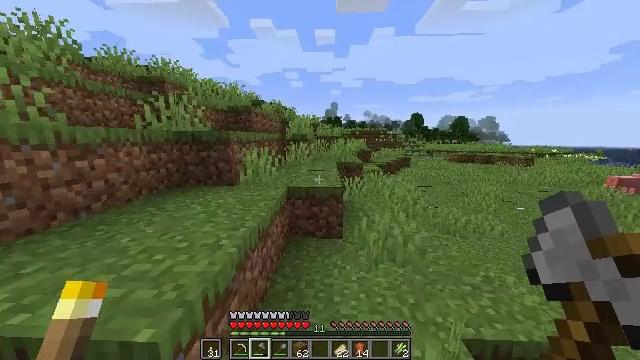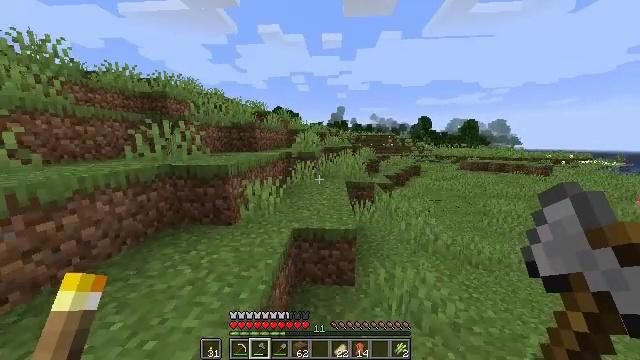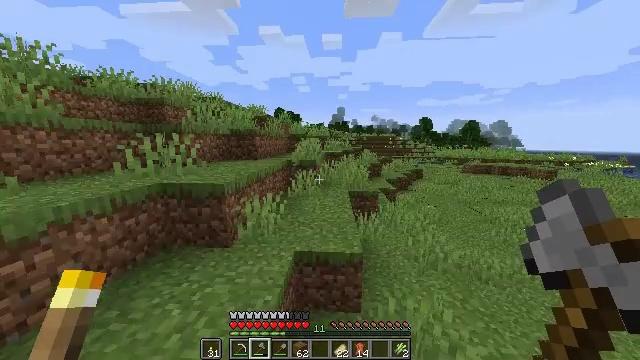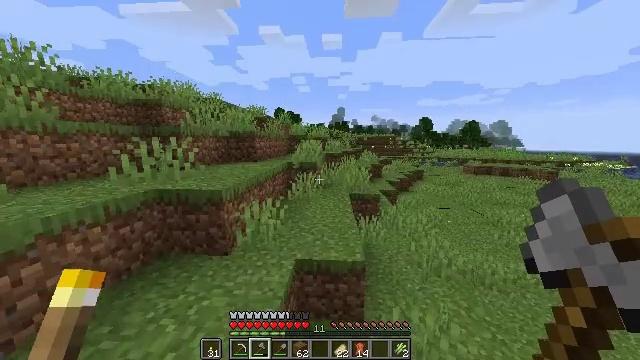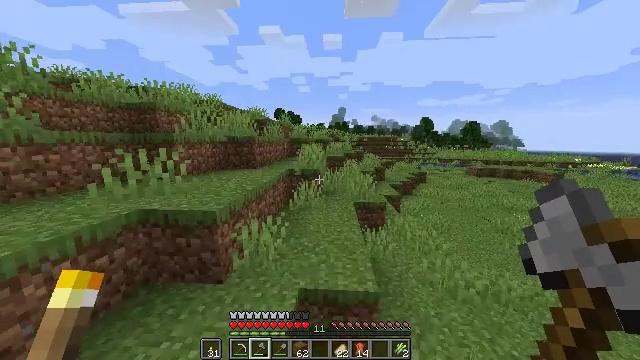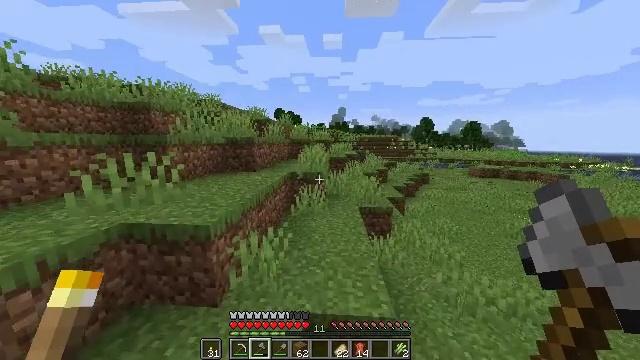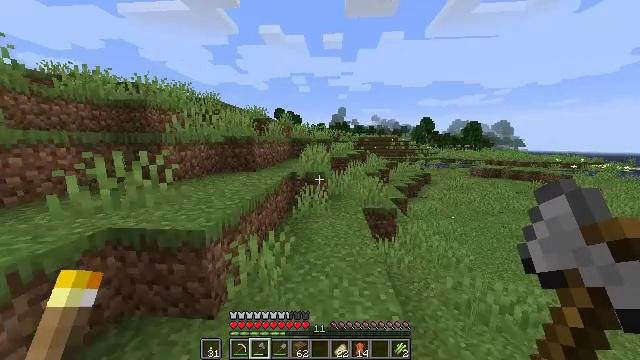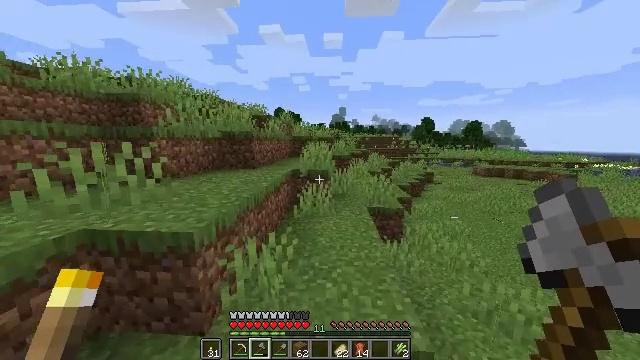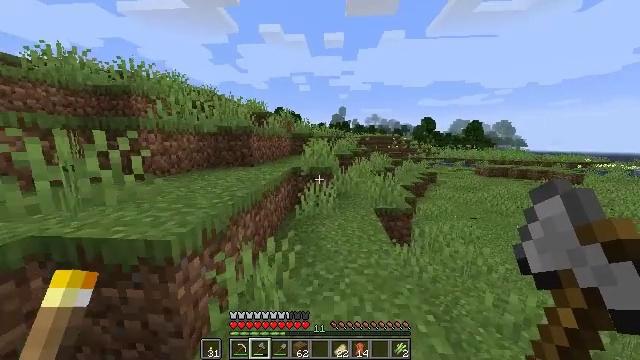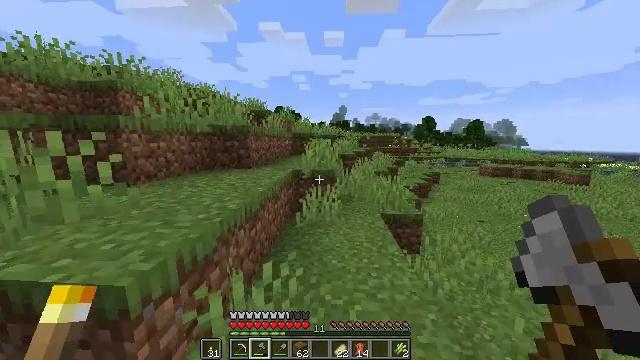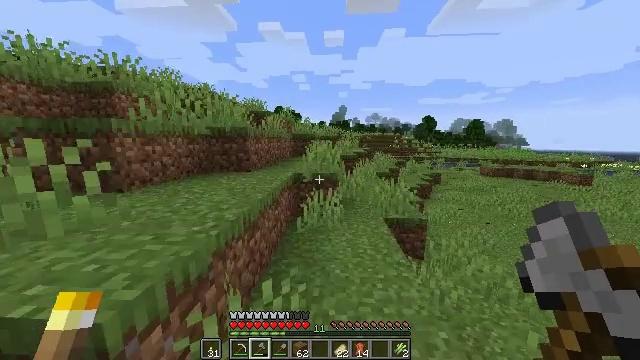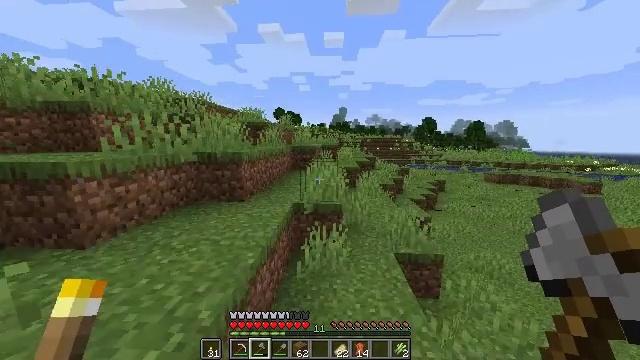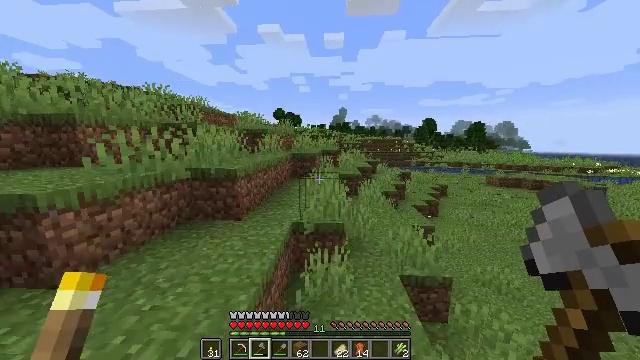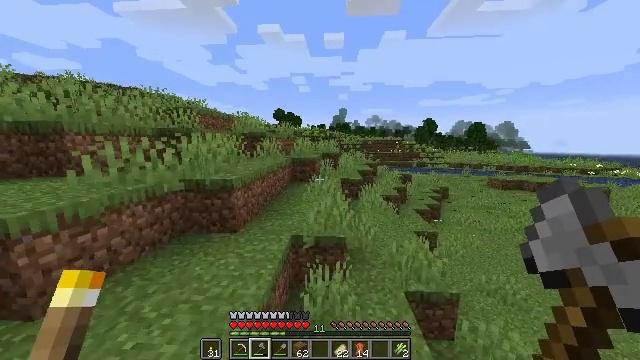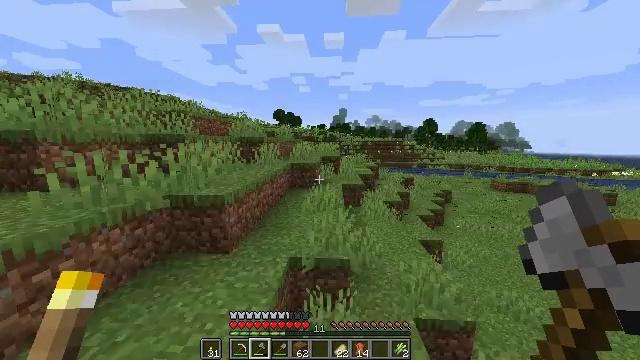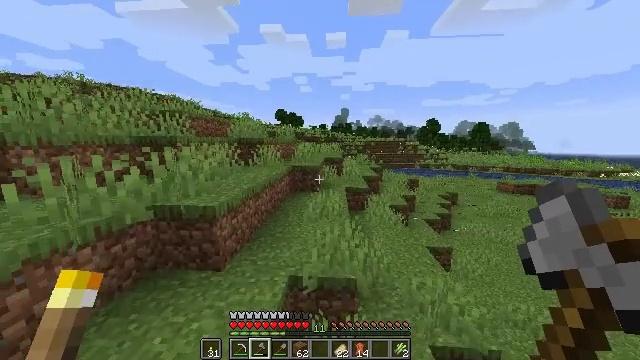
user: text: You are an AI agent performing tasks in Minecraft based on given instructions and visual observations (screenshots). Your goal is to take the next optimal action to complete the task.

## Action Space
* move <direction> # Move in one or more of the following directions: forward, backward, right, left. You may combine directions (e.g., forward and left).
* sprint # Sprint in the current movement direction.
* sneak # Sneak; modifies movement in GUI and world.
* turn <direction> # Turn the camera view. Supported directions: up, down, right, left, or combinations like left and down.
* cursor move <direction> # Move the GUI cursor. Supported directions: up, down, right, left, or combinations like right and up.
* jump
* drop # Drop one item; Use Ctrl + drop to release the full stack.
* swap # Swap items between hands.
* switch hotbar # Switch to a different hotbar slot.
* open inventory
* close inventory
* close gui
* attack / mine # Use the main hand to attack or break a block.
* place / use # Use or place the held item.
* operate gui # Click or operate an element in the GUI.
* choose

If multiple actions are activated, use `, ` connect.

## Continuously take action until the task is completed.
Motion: motion action
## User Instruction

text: Break the sunflower to collect it.
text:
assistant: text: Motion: move forward and move left, sprint, turn left, jump
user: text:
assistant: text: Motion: move forward and move left, sprint, jump
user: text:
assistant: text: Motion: move forward and move left, sprint, jump
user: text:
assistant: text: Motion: move forward and move left, sprint, jump
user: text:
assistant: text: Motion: move forward and move left, sprint, jump
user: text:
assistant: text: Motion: move forward, sprint, jump
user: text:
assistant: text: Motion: move forward, sprint, jump
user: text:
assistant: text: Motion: move forward, sprint, jump
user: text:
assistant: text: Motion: move forward, sprint, jump
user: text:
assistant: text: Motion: move forward, sprint, jump
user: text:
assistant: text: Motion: move forward, sprint, jump
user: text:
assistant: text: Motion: move forward, sprint, jump
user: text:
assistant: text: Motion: move forward, sprint, jump
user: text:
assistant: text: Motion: move forward, sprint, jump
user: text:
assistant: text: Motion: move forward and move left, sprint, jump
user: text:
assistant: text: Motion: move forward and move left, sprint, turn left, jump
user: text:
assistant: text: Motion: move forward and move left, sprint, jump
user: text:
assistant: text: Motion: move forward and move left, sprint, jump
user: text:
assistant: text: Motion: move forward and move left, sprint, jump
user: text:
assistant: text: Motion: move forward and move left, sprint, jump
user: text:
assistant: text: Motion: move forward, sprint, jump
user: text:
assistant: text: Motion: move forward, sprint, jump
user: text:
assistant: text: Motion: move forward, sprint, jump
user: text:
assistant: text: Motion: move forward, sprint, jump
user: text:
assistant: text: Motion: move forward, sprint, jump
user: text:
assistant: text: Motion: move forward, sprint, jump
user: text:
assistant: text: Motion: move forward, sprint, jump
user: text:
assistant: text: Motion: move forward, sprint, jump
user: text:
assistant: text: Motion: move forward, sprint, turn left, jump
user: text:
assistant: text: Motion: move forward, sprint, turn left, jump